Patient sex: M
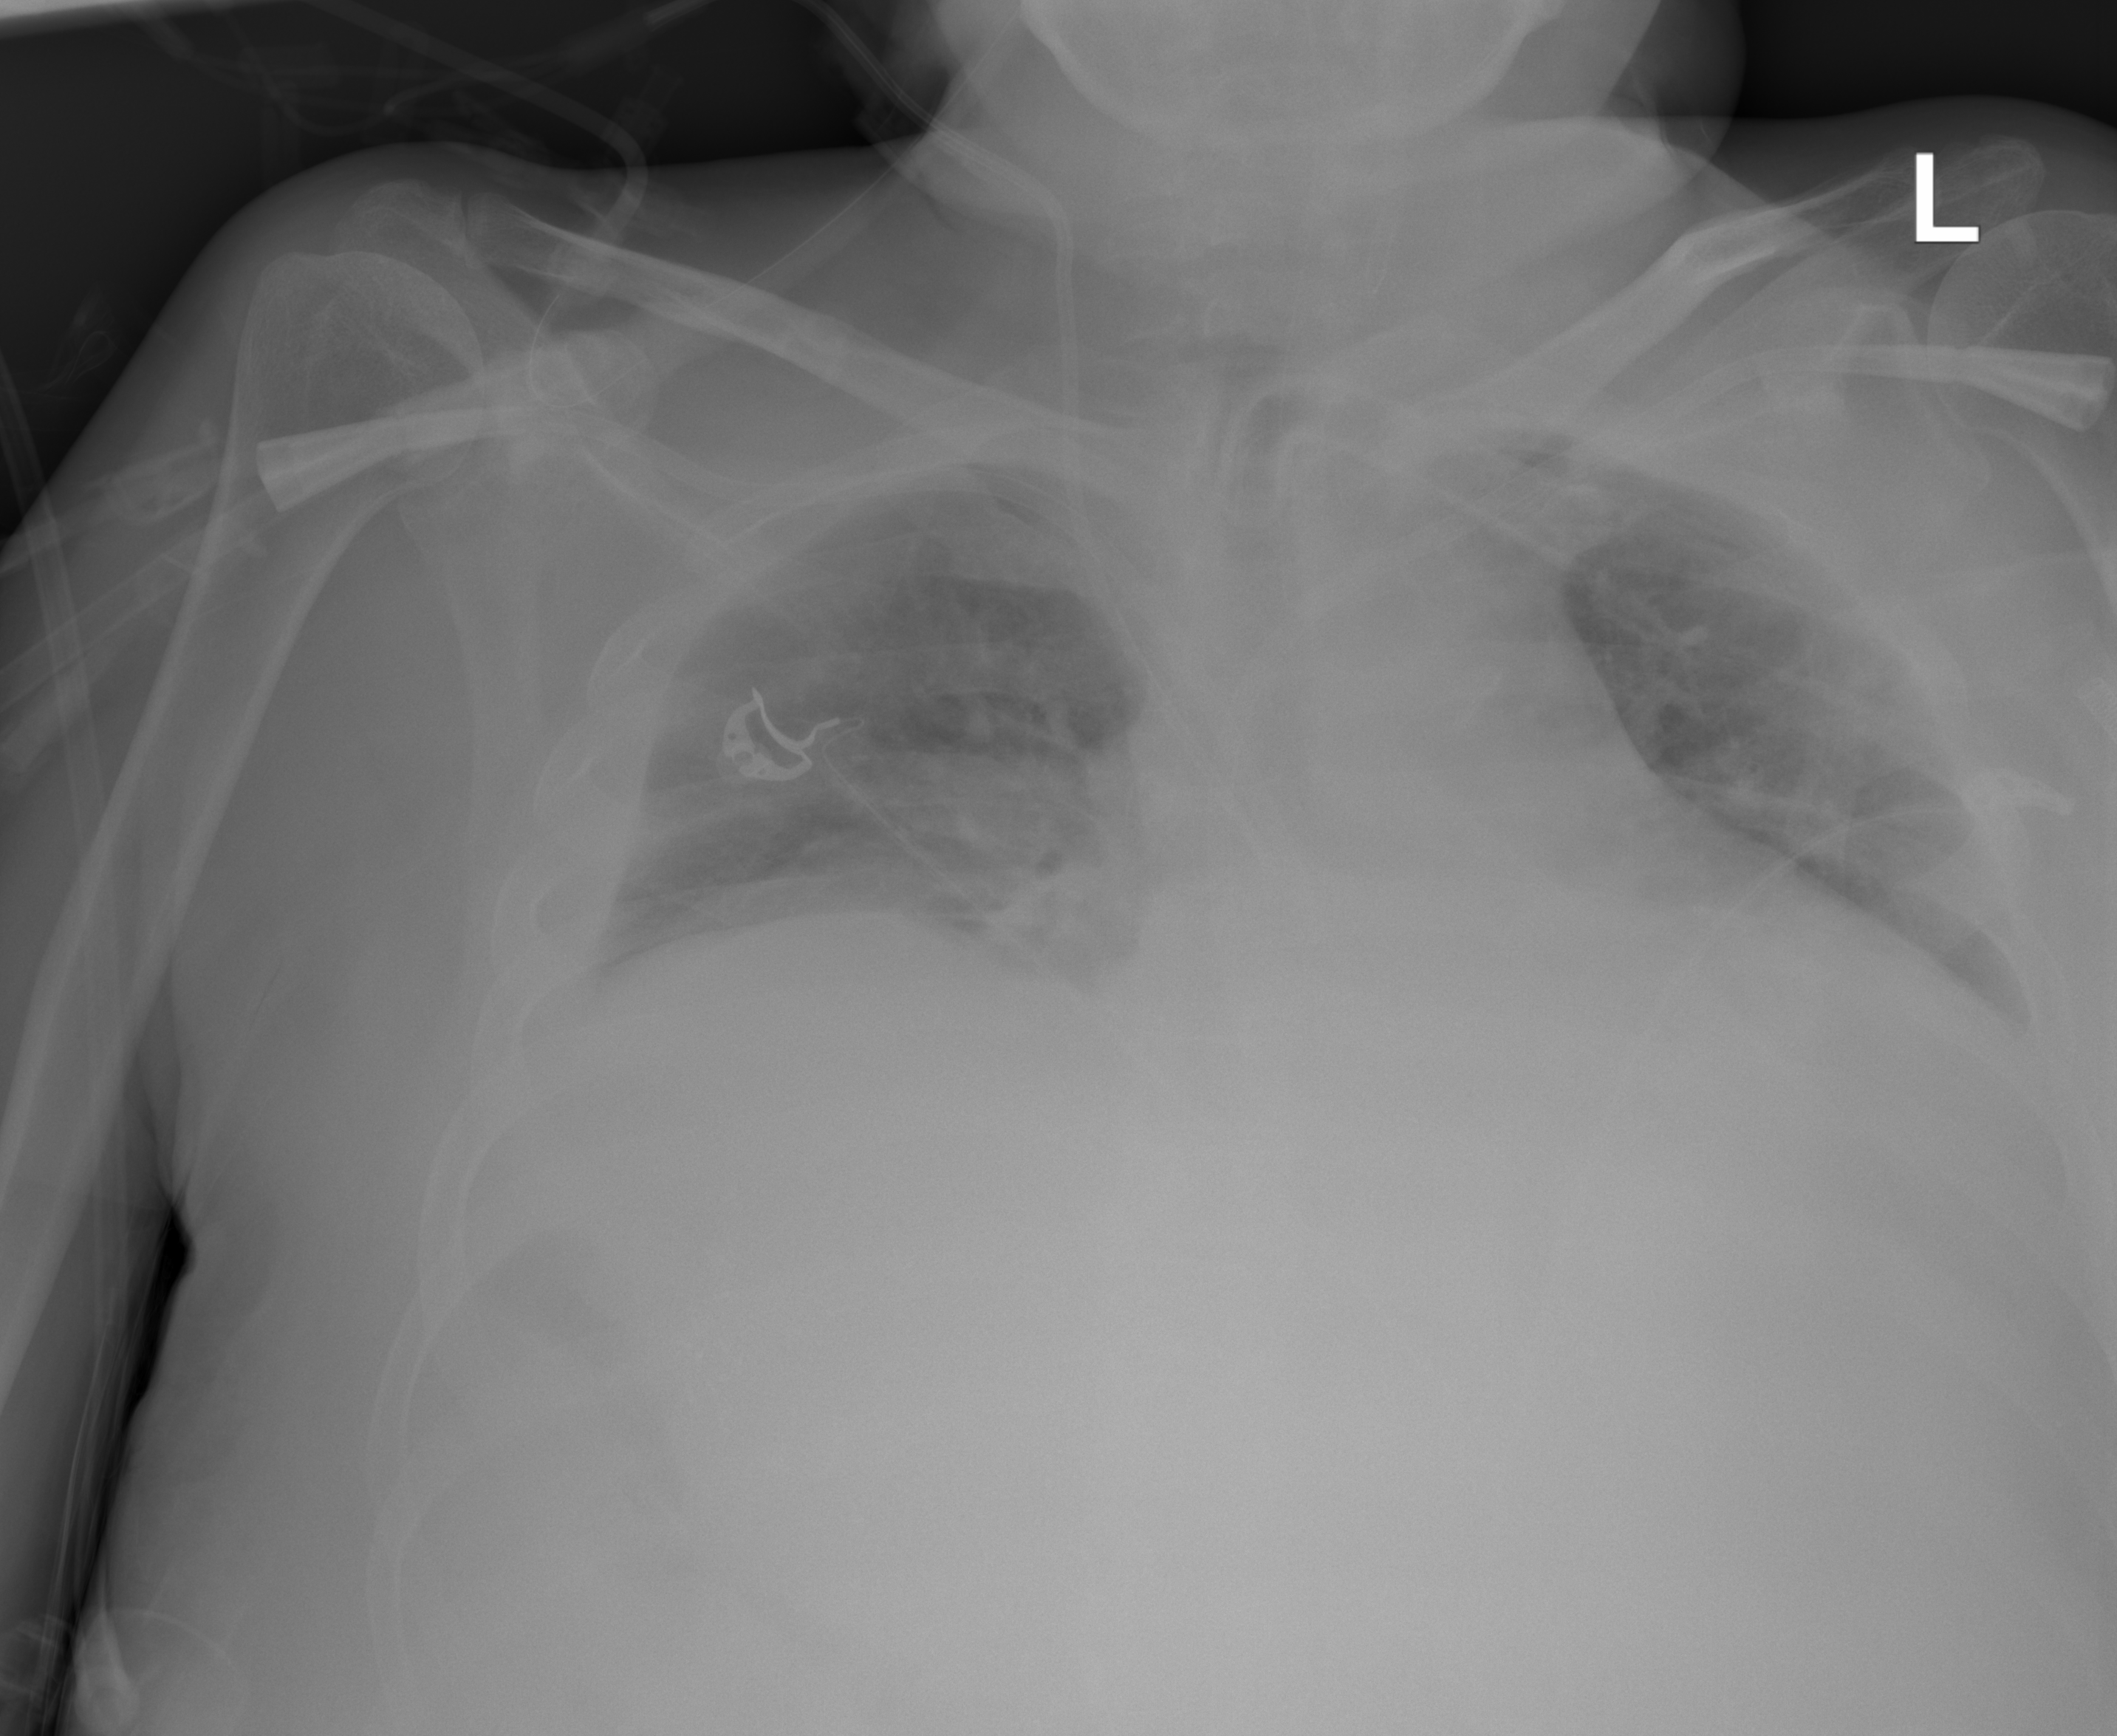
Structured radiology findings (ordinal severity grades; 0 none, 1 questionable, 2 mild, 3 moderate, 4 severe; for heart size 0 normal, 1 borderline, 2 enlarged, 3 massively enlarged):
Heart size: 1
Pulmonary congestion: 0
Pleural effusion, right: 2
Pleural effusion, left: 2
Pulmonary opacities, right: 0
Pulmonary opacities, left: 0
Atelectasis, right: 2
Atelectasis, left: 2